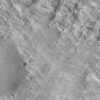
Label: not_dusty